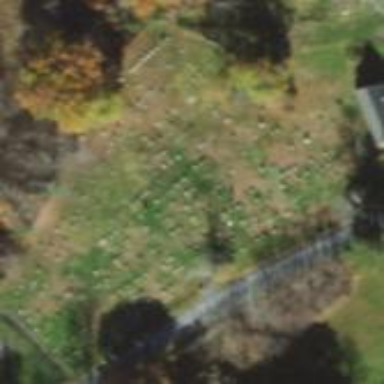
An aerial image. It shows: Graveyard.